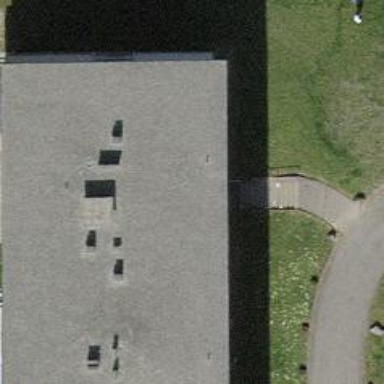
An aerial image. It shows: Building with apartments and flat roof.